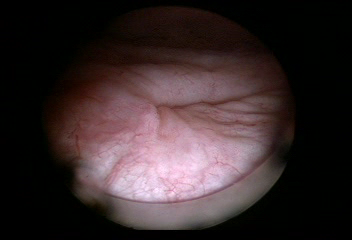
Modality: WLC
Class: Normal mucosa
Bladder cancer association: No